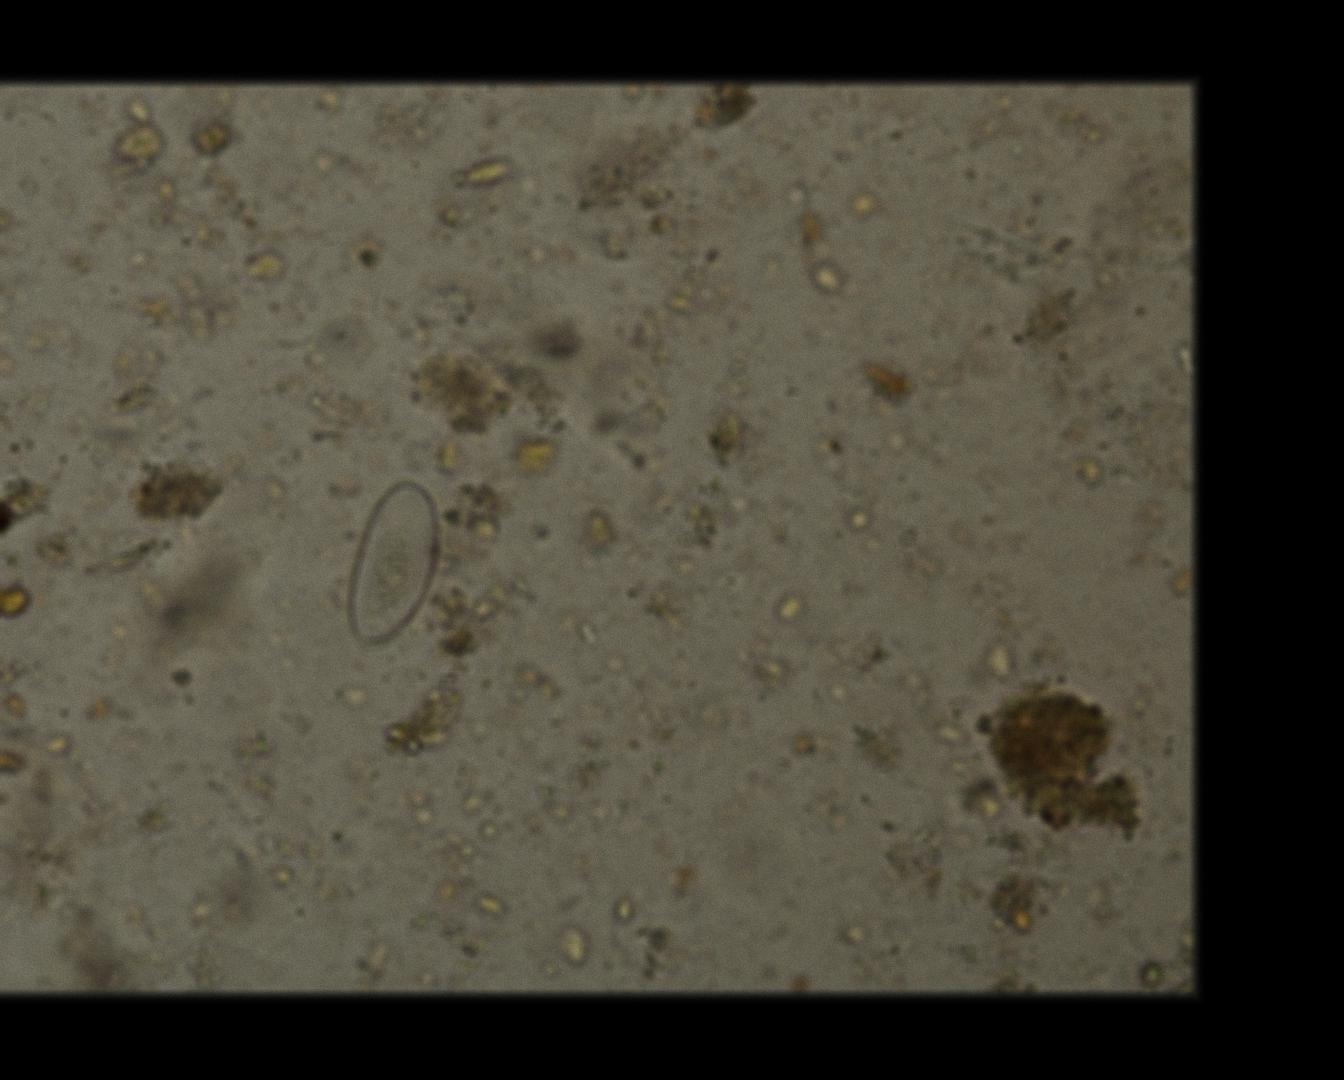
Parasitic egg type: Enterobius vermicularis